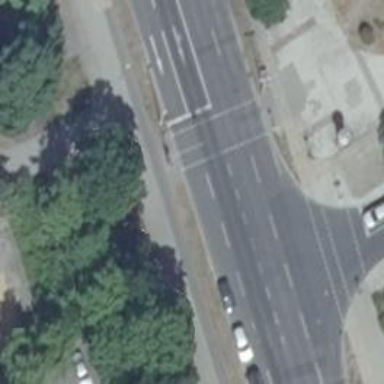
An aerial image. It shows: Secondary road with asphalt surface. There is parallel on-street parking on the left lane.